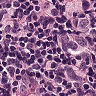
Metastatic tissue present: no